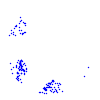
Particle: proton